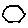
Label: hexagon